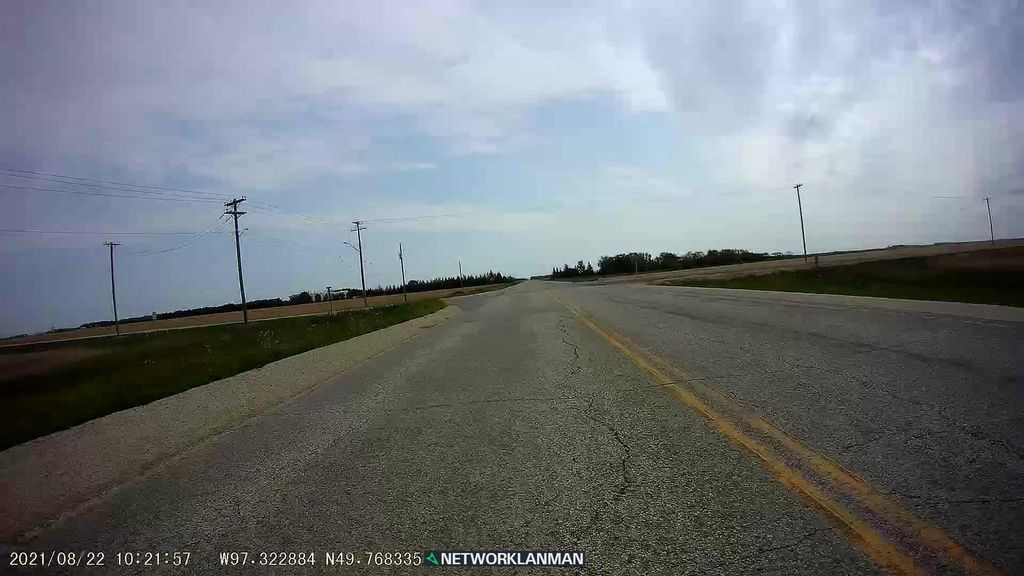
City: winnipeg